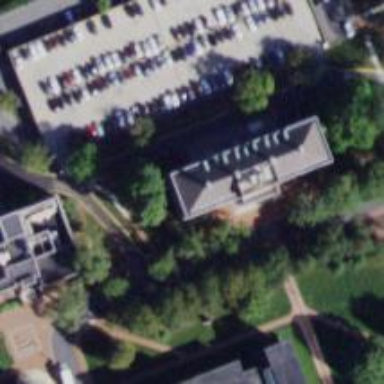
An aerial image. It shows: University.